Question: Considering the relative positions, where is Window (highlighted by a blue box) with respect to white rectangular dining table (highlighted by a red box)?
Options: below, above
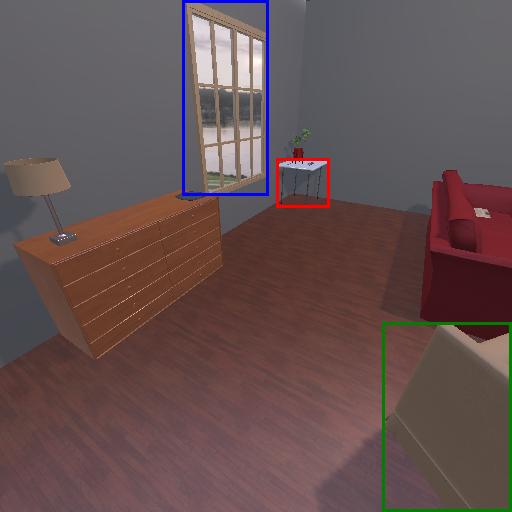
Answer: below